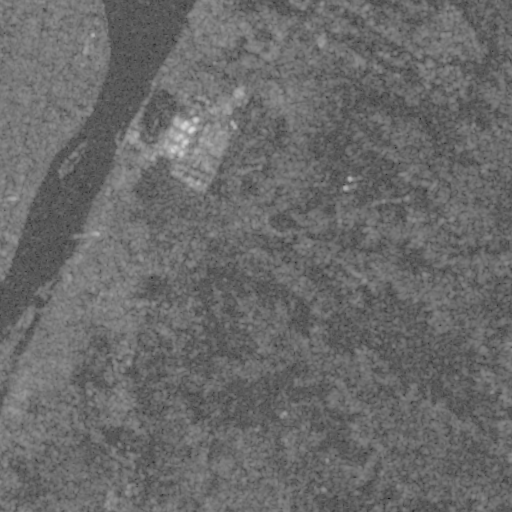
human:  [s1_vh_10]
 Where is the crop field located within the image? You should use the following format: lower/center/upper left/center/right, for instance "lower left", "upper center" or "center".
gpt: The crop field is located in the lower of the image.
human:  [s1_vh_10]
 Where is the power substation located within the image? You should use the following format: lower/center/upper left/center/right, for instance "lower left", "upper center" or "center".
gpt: The power substation is located in the upper center of the image.
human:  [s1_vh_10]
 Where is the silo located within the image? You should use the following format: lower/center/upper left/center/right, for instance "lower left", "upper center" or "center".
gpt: The silo is located in the upper center of the image.
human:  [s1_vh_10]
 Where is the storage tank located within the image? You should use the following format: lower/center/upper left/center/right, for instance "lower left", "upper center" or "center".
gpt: The storage tank is located in the center left of the image.
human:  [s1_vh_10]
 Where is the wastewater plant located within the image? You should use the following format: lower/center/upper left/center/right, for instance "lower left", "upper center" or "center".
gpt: The wastewater plant is located in the upper left of the image.
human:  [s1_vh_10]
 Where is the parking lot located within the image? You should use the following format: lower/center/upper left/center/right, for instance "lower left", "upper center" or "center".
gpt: There is no parking lot in the image.

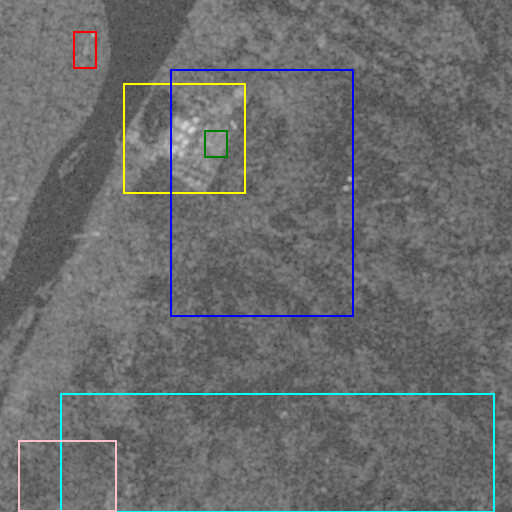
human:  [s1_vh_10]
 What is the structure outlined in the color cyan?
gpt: The structure outlined in cyan is a crop field.
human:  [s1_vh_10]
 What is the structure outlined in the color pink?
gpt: The structure outlined in pink is a park.
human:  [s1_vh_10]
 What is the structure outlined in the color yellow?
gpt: The structure outlined in yellow is a power plant.
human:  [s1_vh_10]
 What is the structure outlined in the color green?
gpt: The structure outlined in green is a power substation.
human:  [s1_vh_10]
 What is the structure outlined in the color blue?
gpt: The structure outlined in blue is a quarry.
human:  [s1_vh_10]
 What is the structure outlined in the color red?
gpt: The structure outlined in red is a wastewater plant.
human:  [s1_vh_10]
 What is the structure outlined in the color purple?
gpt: There is no purple outline.